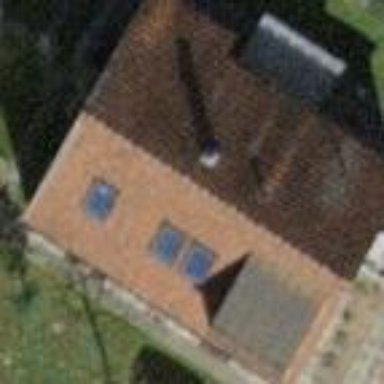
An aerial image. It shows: Pitched roof building.